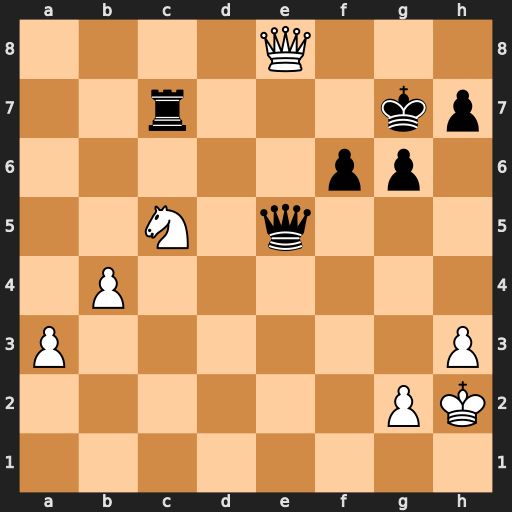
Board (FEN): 4Q3/2r3kp/5pp1/2N1q3/1P6/P6P/6PK/8
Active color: w
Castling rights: -
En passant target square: -
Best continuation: Qxe5 fxe5 Ne6+ Kf6 Nxc7